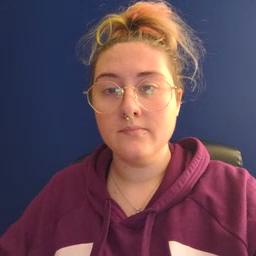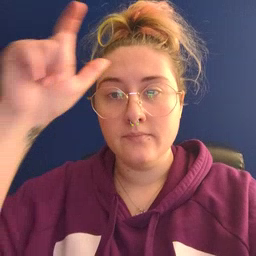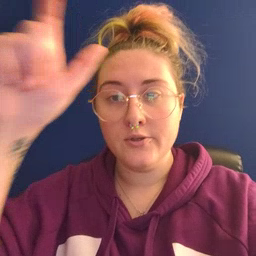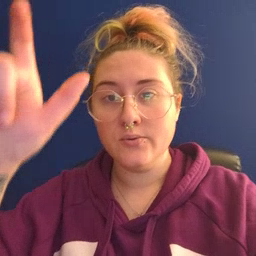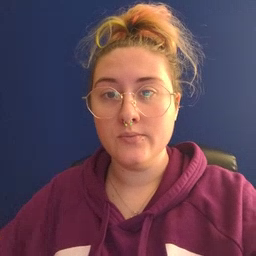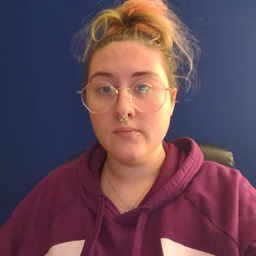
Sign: moon